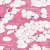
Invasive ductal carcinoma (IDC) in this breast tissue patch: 0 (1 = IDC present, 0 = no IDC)